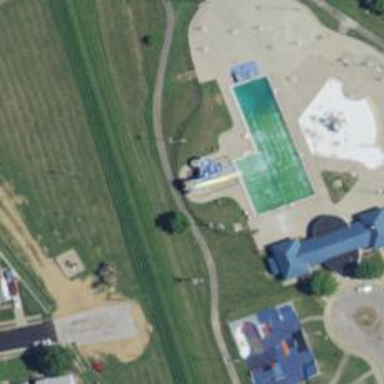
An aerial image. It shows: Lifeguard station.